Question: I am seeking code to read a text file which is in packed decimal (Comp -3) numeric value which was created in main frames system and is 8 characters, but holds a 13 digit number in packed decimal format.
I came across below code
'''
private Decimal Unpack(byte[] inp, int scale)
{
long lo = 0;
long mid = 0;
long hi = 0;
bool isNegative;
// this nybble stores only the sign, not a digit.
// "C" hex is positive, "D" hex is negative, and "F" hex is unsigned.
switch (nibble(inp, 0))
{
case 0x0D:
isNegative = true;
break;
case 0x0F:
case 0x0C:
isNegative = false;
break;
default:
throw new Exception("Bad sign nibble");
}
long intermediate;
long carry;
long digit;
for (int j = inp.Length * 2 - 1; j > 0; j--)
{
// multiply by 10
intermediate = lo * 10;
lo = intermediate & 0xffffffff;
carry = intermediate >> 32;
intermediate = mid * 10 + carry;
mid = intermediate & 0xffffffff;
carry = intermediate >> 32;
intermediate = hi * 10 + carry;
hi = intermediate & 0xffffffff;
carry = intermediate >> 32;
// By limiting input length to 14, we ensure overflow will never occur
digit = nibble(inp, j);
if (digit > 9)
{
throw new Exception("Bad digit");
}
intermediate = lo + digit;
lo = intermediate & 0xffffffff;
carry = intermediate >> 32;
if (carry > 0)
{
intermediate = mid + carry;
mid = intermediate & 0xffffffff;
carry = intermediate >> 32;
if (carry > 0)
{
intermediate = hi + carry;
hi = intermediate & 0xffffffff;
carry = intermediate >> 32;
// carry should never be non-zero. Back up with validation
}
}
}
return new Decimal((int)lo, (int)mid, (int)hi, isNegative, (byte)scale);
}
private int nibble(byte[] inp, int nibbleNo)
{
int b = inp[inp.Length - 1 - nibbleNo / 2];
return (nibbleNo % 2 == 0) ? (b & 0x0000000F) : (b >> 4);
}
'''
but above code fails saying bad sign nibble.
can anyone confirm if i am reading properly
'''
using (FileStream fs = new FileStream(pathSource, FileMode.Open))
{
using (StreamReader reader = new StreamReader(fs))
{
List<decimal> list = new List<decimal>();
while (!reader.EndOfStream)
{
byte[] b = ASCIIEncoding.ASCII.GetBytes(reader.ReadLine());
list.Add(Unpack(b, 0));
}
reader.Close();
}
}
'''
Note: it's not duplicated as I am looking for code that can read a file and pass a parameter to Unpack method.
For reference I added how the data inside the file looks like:

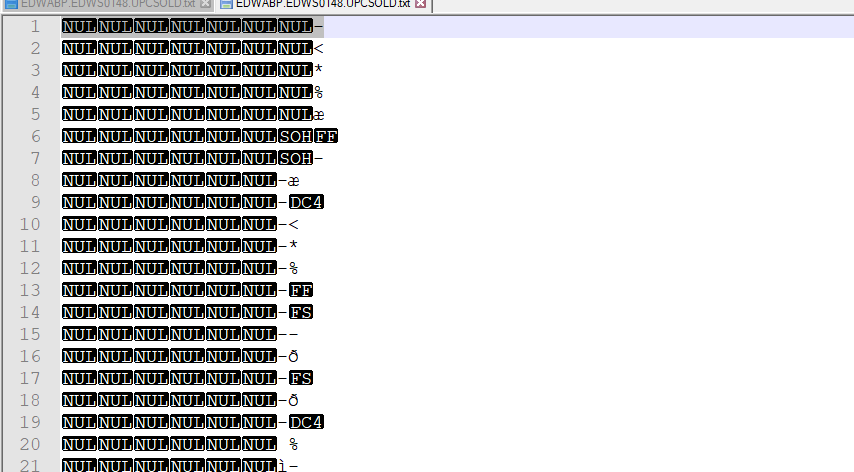
Answer: The "ASCII transfer type" will transfer the files as regular text files. So files becoming corrupt when we transfer packed decimal or binary data files in ASCII transfer type.
The "Binary transfer type" will transfer the data in binary mode which handles the files as binary data instead of text data. So please use Binary transfer type for your case.
Reference : <URL>
Once your file is ready, here is the code to convert packed decimal to human readable decimal.
'''
using System;
using System.Collections.Generic;
using System.IO;
using System.Linq;
using System.Text;
using System.Threading.Tasks;
namespace ConsoleApp2
{
class Program
{
static void Main(string[] args)
{
var path = @"C:\FileName.BIN.dat";
var templates = new List<Template>
{
new Template{StartPos=1,CharLength=4,Type="AlphaNum"},
new Template{StartPos=5,CharLength=1,Type="AlphaNum"},
new Template{StartPos=6,CharLength=8,Type="AlphaNum"},
new Template{StartPos=14,CharLength=1,Type="AlphaNum"},
new Template{StartPos=46,CharLength=4,Type="Packed",DecimalPlace=2},
new Template{StartPos=54,CharLength=5,Type="Packed",DecimalPlace=0},
new Template{StartPos=60,CharLength=4,Type="Packed",DecimalPlace=2},
new Template{StartPos=64,CharLength=1,Type="AlphaNum"}
};
var allBytes = File.ReadAllBytes(path);
for (int i = 0; i < allBytes.Length; i += 66)
{
var IsLastline = (allBytes.Length - i) < 66;
var lineLength = IsLastline ? 64 : 66;
byte[] lineBytes = new byte[lineLength];
Array.Copy(allBytes, i, lineBytes, 0, lineLength);
var outArray = new string[templates.Count];
int index = 0;
foreach (var temp in templates)
{
byte[] amoutBytes = new byte[temp.CharLength];
Array.Copy(lineBytes, temp.StartPos - 1, amoutBytes, 0,
temp.CharLength);
var final = "";
if (temp.Type == "Packed")
{
final = Unpack(amoutBytes, temp.DecimalPlace).ToString();
}
else
{
final = ConvertEbcdicString(amoutBytes);
}
outArray[index] = final;
index++;
}
Console.WriteLine(string.Join(" ", outArray));
}
Console.ReadLine();
}
private static string ConvertEbcdicString(byte[] ebcdicBytes)
{
if (ebcdicBytes.All(p => p == 0x00 || p == 0xFF))
{
//Every byte is either 0x00 or 0xFF (fillers)
return string.Empty;
}
Encoding ebcdicEnc = Encoding.GetEncoding("IBM037");
string result = ebcdicEnc.GetString(ebcdicBytes); // convert EBCDIC Bytes ->
Unicode string
return result;
}
private static Decimal Unpack(byte[] inp, int scale)
{
long lo = 0;
long mid = 0;
long hi = 0;
bool isNegative;
// this nybble stores only the sign, not a digit.
// "C" hex is positive, "D" hex is negative, AlphaNumd "F" hex is unsigned.
var ff = nibble(inp, 0);
switch (ff)
{
case 0x0D:
isNegative = true;
break;
case 0x0F:
case 0x0C:
isNegative = false;
break;
default:
throw new Exception("Bad sign nibble");
}
long intermediate;
long carry;
long digit;
for (int j = inp.Length * 2 - 1; j > 0; j--)
{
// multiply by 10
intermediate = lo * 10;
lo = intermediate & 0xffffffff;
carry = intermediate >> 32;
intermediate = mid * 10 + carry;
mid = intermediate & 0xffffffff;
carry = intermediate >> 32;
intermediate = hi * 10 + carry;
hi = intermediate & 0xffffffff;
carry = intermediate >> 32;
// By limiting input length to 14, we ensure overflow will never occur
digit = nibble(inp, j);
if (digit > 9)
{
throw new Exception("Bad digit");
}
intermediate = lo + digit;
lo = intermediate & 0xffffffff;
carry = intermediate >> 32;
if (carry > 0)
{
intermediate = mid + carry;
mid = intermediate & 0xffffffff;
carry = intermediate >> 32;
if (carry > 0)
{
intermediate = hi + carry;
hi = intermediate & 0xffffffff;
carry = intermediate >> 32;
// carry should never be non-zero. Back up with validation
}
}
}
return new Decimal((int)lo, (int)mid, (int)hi, isNegative, (byte)scale);
}
private static int nibble(byte[] inp, int nibbleNo)
{
int b = inp[inp.Length - 1 - nibbleNo / 2];
return (nibbleNo % 2 == 0) ? (b & 0x0000000F) : (b >> 4);
}
class Template
{
public string Name { get; set; }
public string Type { get; set; }
public int StartPos { get; set; }
public int CharLength { get; set; }
public int DecimalPlace { get; set; }
}
}
}
'''